Field crop: maize
Growth stage: 2
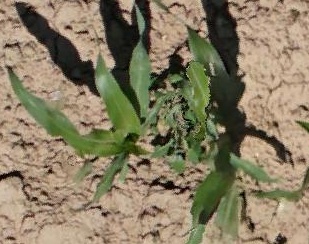
Species: maize